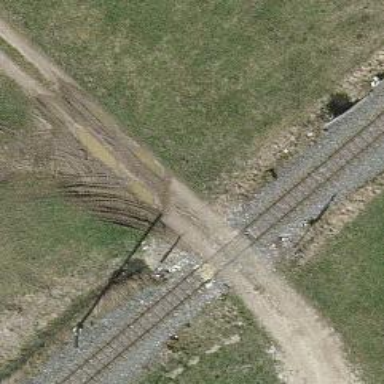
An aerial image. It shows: Railway level crossing.